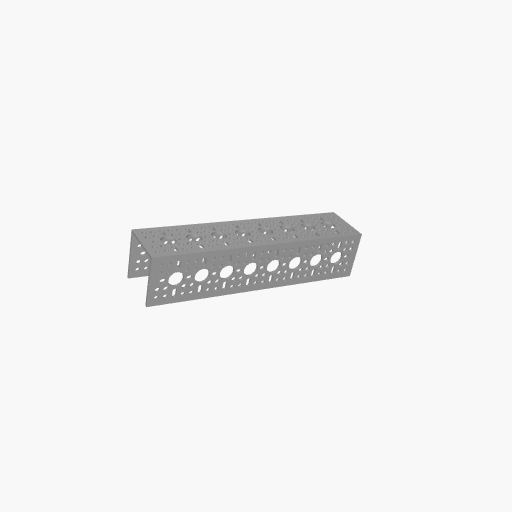
Part: UChannel8H